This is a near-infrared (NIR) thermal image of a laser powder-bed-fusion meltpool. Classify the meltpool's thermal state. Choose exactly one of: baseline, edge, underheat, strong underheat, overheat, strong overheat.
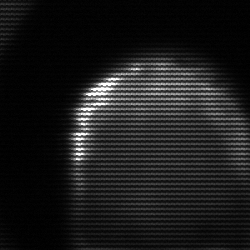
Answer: edge